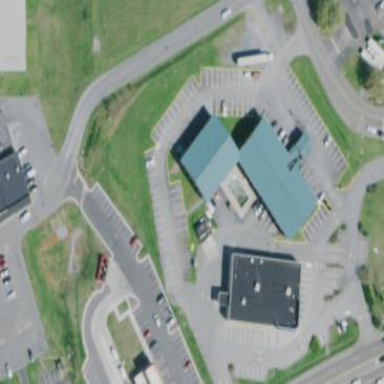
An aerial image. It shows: Motel that caters to tourists.